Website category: book
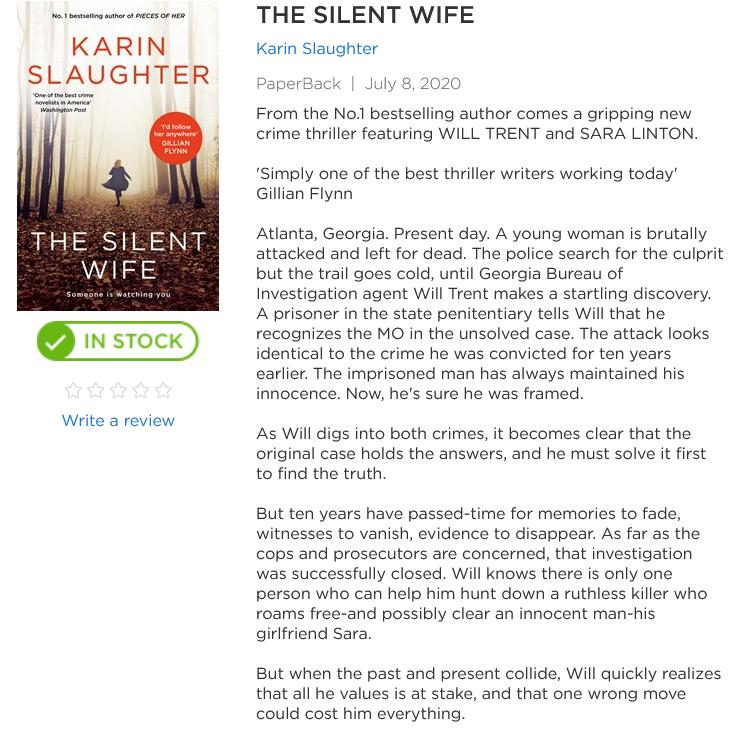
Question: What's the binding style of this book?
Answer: PaperBack

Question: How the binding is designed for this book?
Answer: PaperBack

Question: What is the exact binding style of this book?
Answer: PaperBack

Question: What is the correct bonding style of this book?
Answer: PaperBack

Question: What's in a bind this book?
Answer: PaperBack

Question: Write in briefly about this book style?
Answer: PaperBack

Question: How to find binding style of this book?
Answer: PaperBack

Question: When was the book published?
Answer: July 8, 2020

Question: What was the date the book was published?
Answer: July 8, 2020

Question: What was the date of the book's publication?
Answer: July 8, 2020

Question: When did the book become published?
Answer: July 8, 2020

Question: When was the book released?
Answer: July 8, 2020

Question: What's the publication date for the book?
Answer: July 8, 2020